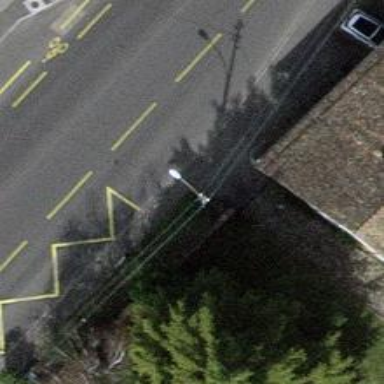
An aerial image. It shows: Sidewalk with asphalt surface leading to bus stop platform for public transport.